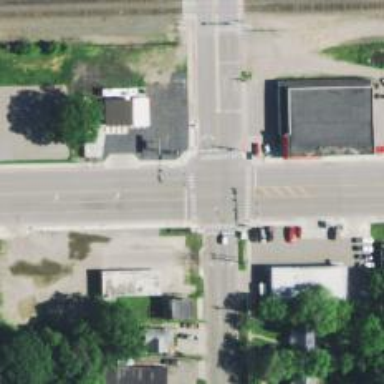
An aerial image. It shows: Marked crossing on footway.